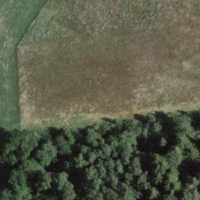
EUNIS habitat code: 52
Species observed at this site:
Milvus milvus